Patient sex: M
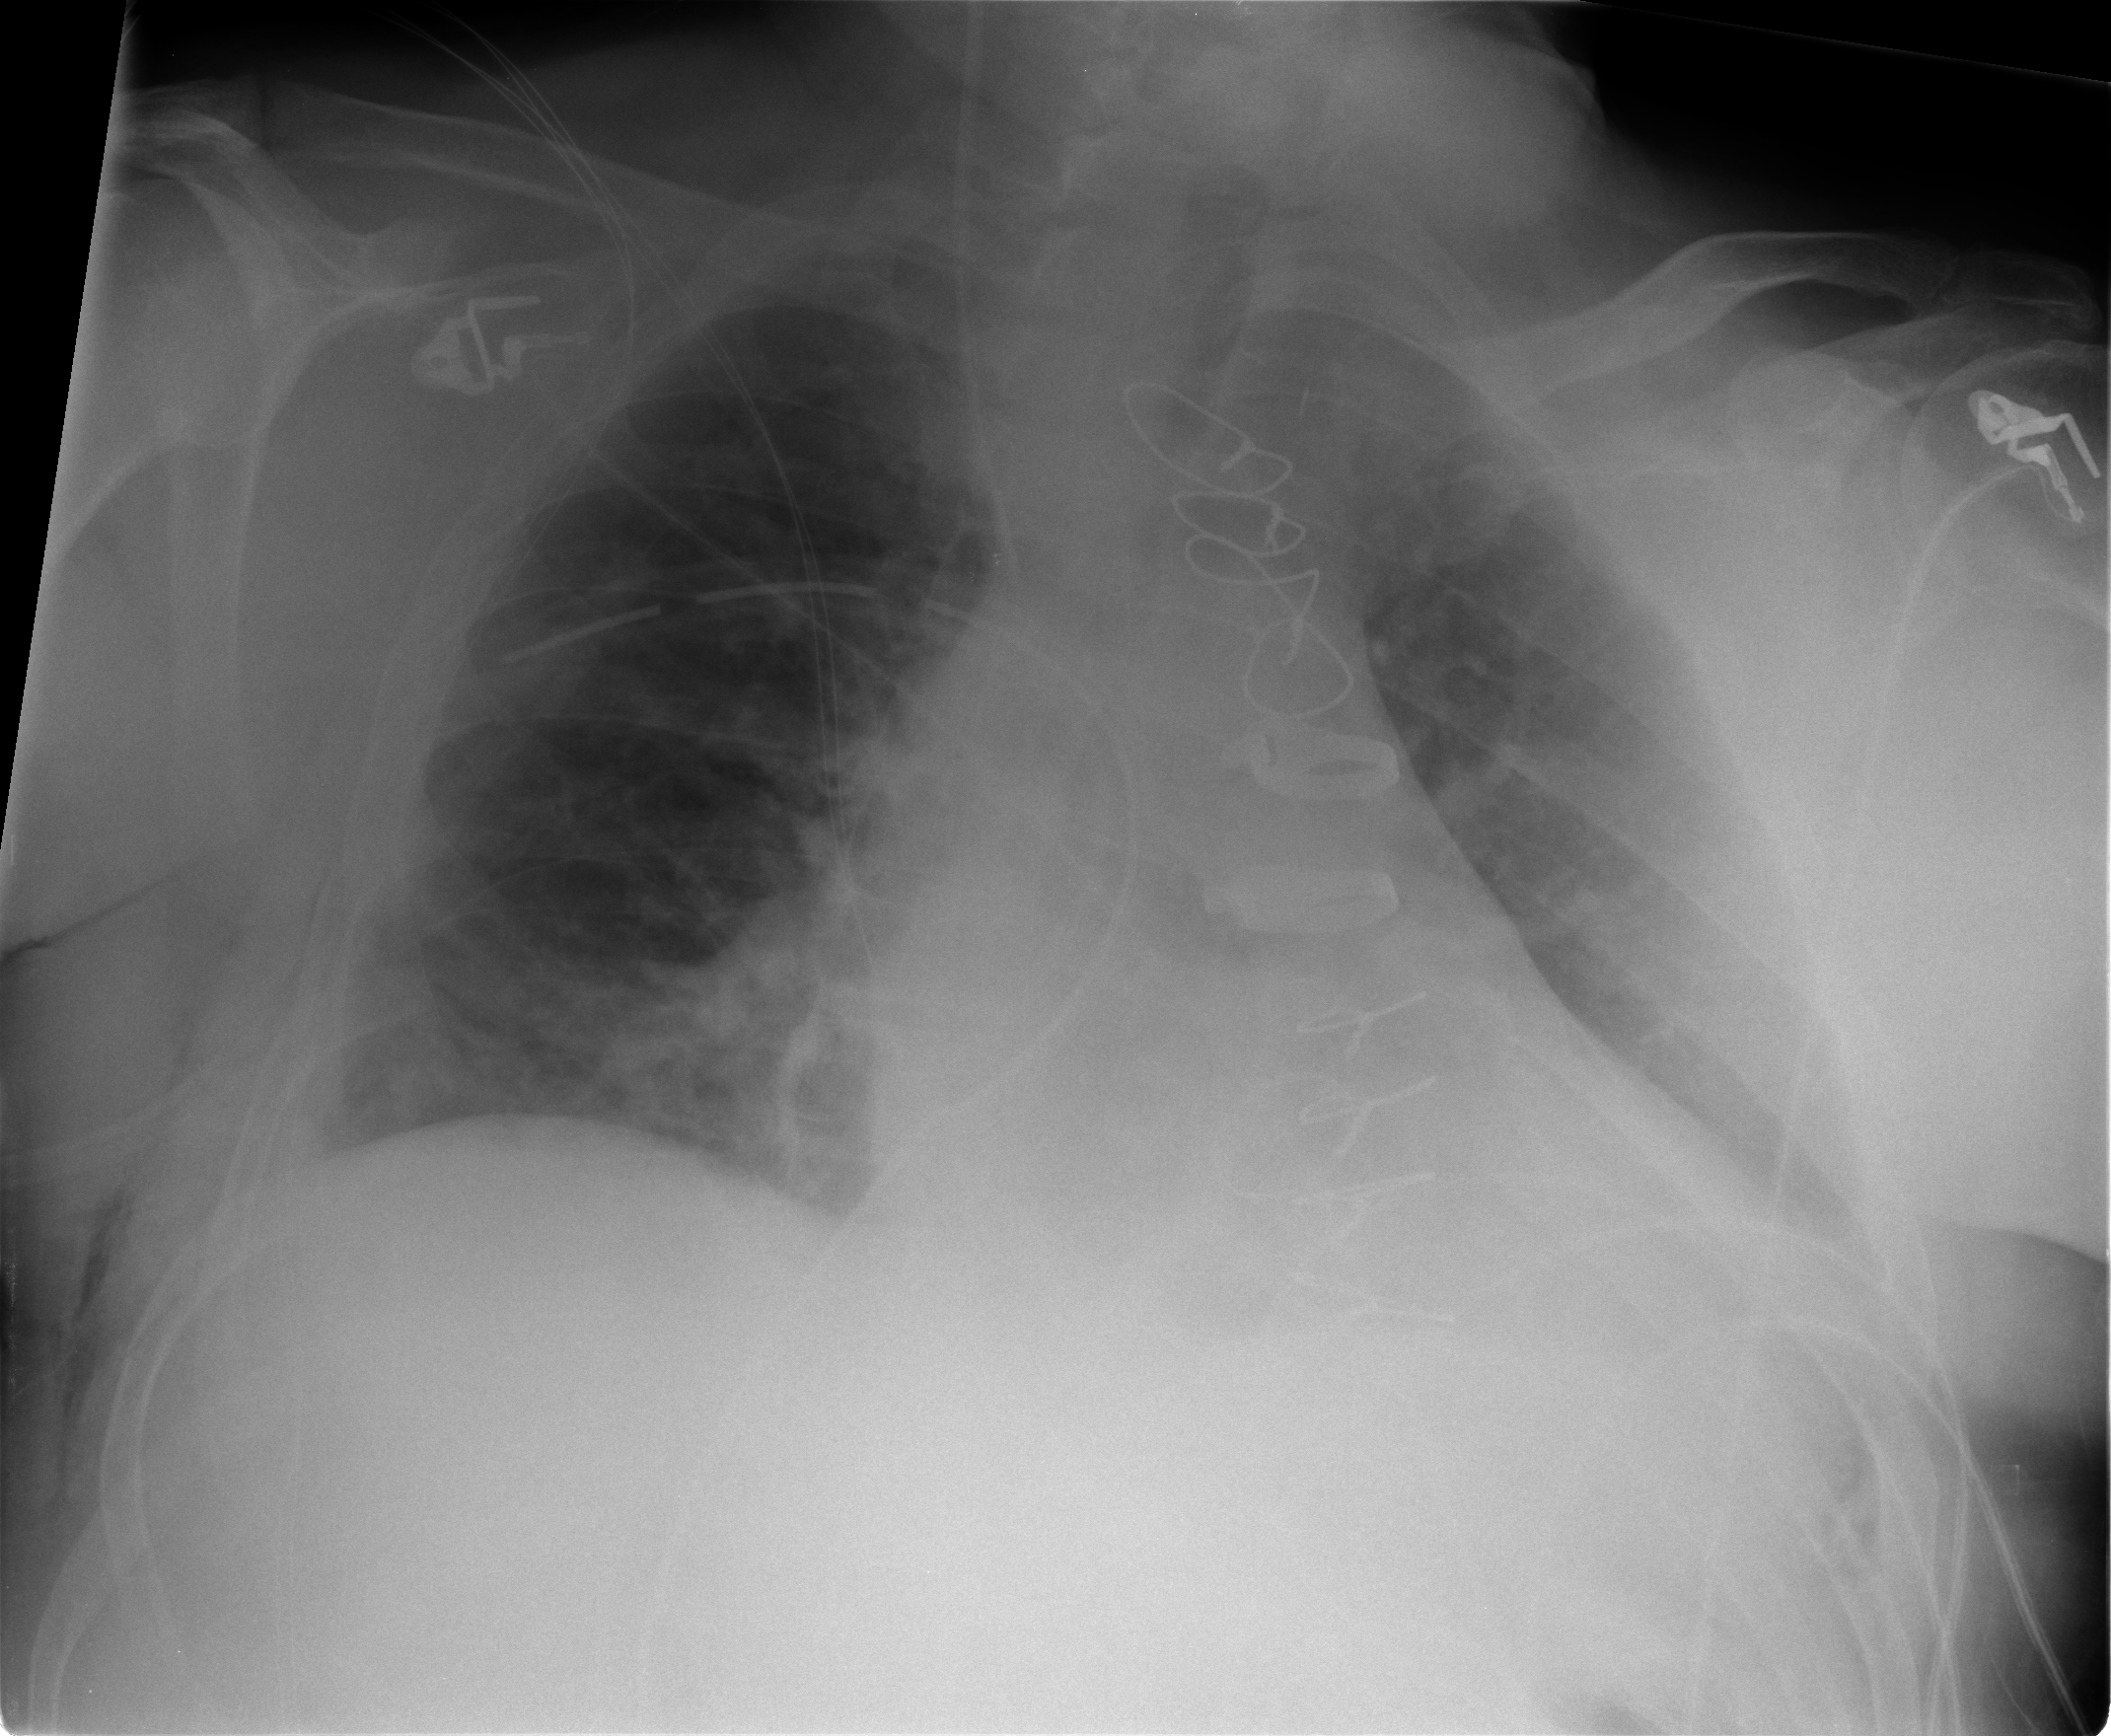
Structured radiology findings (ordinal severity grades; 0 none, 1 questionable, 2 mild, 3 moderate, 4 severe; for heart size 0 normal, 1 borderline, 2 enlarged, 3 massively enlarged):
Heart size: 2
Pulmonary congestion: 2
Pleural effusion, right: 1
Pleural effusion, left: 2
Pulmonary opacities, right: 2
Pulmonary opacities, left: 1
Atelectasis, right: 2
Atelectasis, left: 2